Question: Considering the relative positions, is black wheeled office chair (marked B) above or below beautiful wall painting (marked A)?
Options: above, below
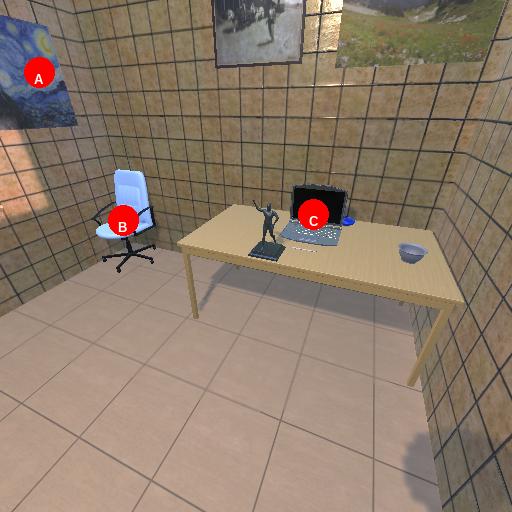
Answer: above